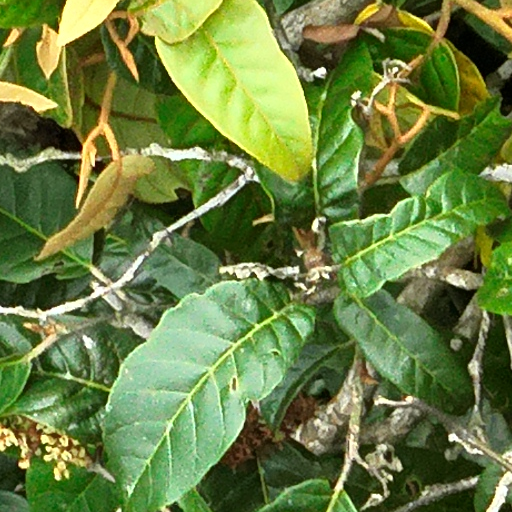
Species: Virola sebifera
GBIF accepted scientific name: Virola sebifera
Crown area (m\u00b2): 82.073